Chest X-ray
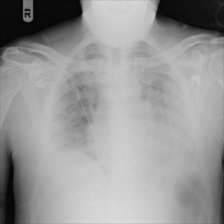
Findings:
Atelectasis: negative
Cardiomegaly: negative
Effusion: negative
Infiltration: positive
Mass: negative
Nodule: negative
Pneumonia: negative
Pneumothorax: negative
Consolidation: negative
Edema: negative
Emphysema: negative
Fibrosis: negative
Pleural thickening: negative
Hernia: negative